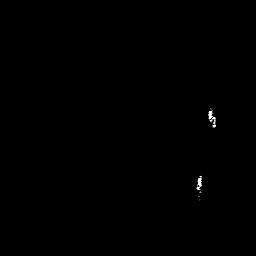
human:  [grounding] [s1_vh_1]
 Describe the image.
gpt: In the satellite image, there is  <ref>1 small ship </ref> <box>[[80, 40, 85, 50, 0]]</box> located at right,  <ref>1 small ship </ref> <box>[[75, 67, 80, 76, 0]]</box> located at bottom right.